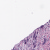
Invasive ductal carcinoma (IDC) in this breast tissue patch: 0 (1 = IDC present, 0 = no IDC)